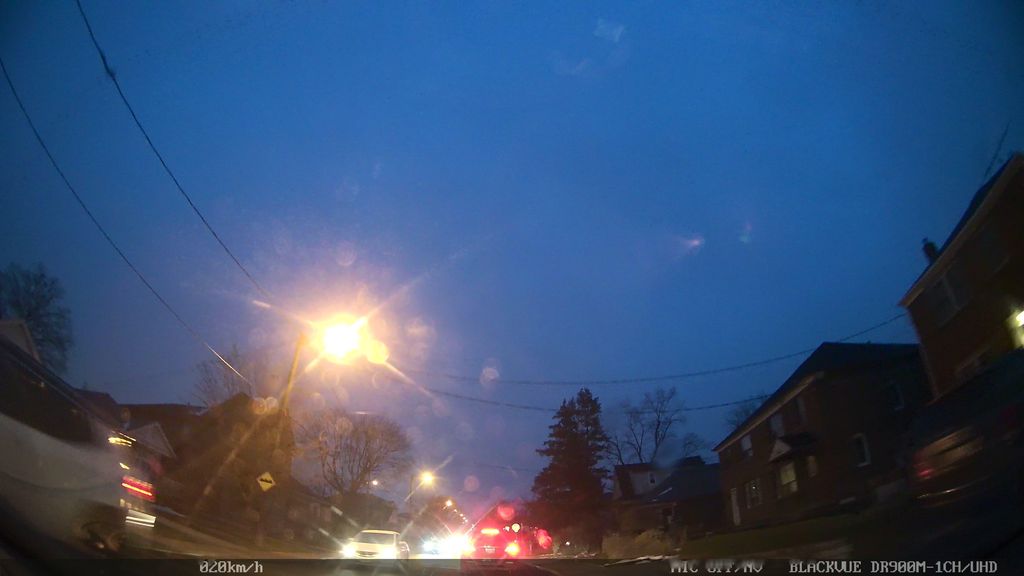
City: toronto